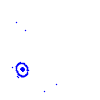
Particle: proton